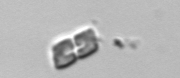
Label: Bacillariophyceae_morphotype1